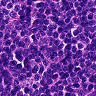
Metastatic tissue present: no